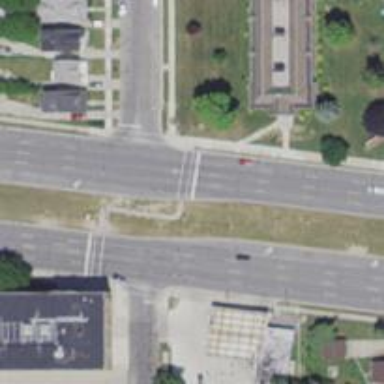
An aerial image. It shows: Footway located on traffic island.